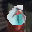
Label: 6